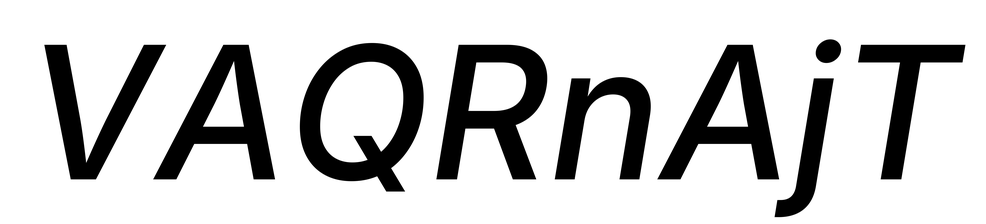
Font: Inter-Italic_Medium_Italic